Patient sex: M
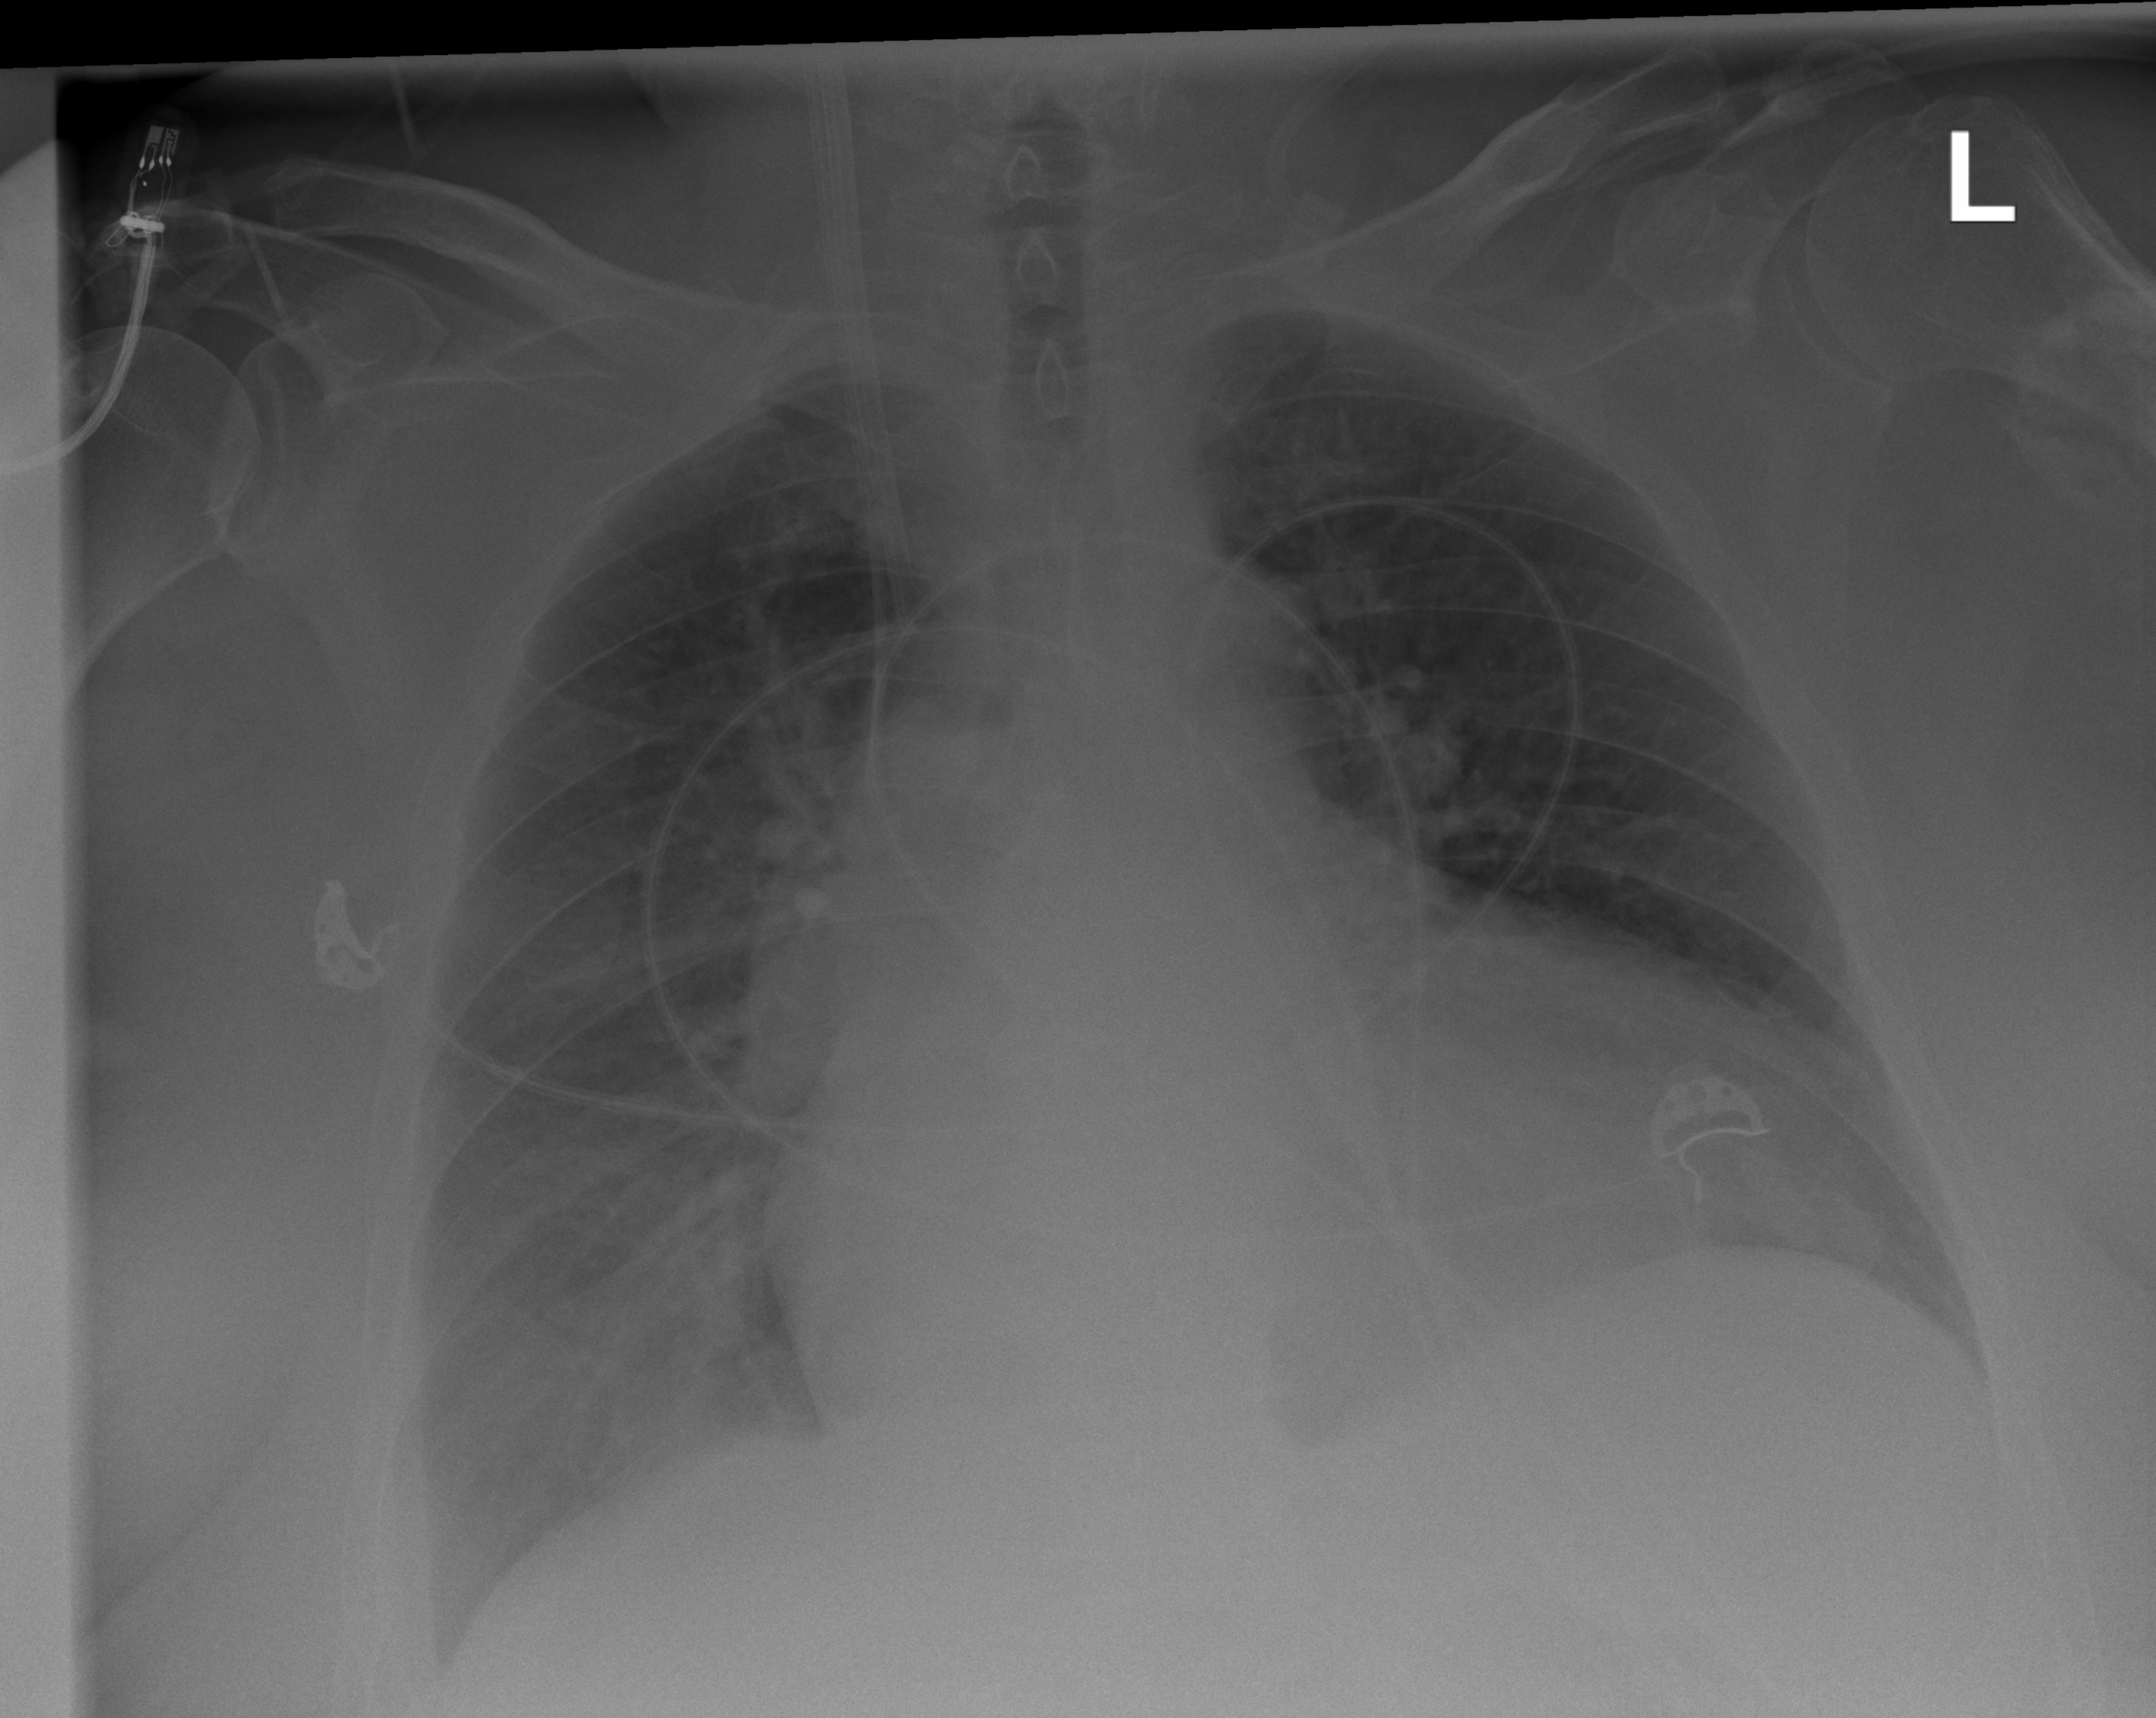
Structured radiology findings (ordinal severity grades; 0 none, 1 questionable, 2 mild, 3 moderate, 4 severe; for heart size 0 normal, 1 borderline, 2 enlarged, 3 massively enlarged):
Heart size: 3
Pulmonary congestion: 1
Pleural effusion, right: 0
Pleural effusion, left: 0
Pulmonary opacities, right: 0
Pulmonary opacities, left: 0
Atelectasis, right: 2
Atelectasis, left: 2